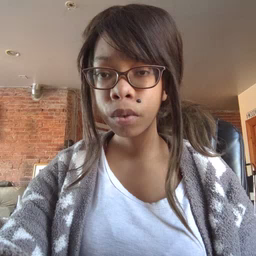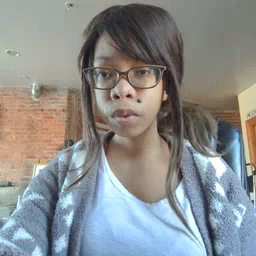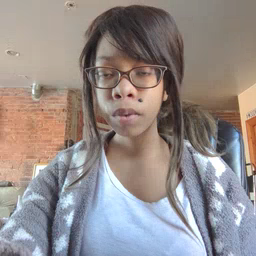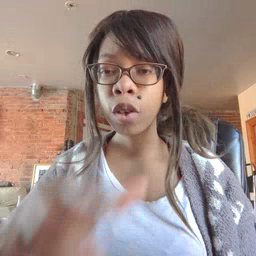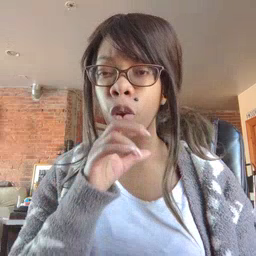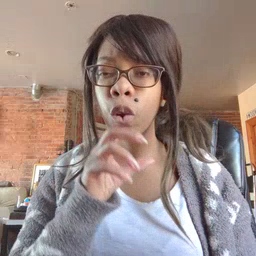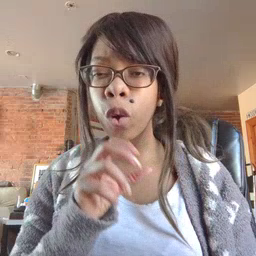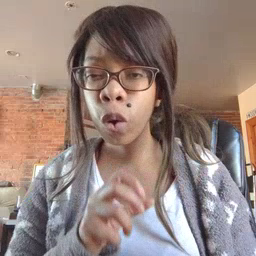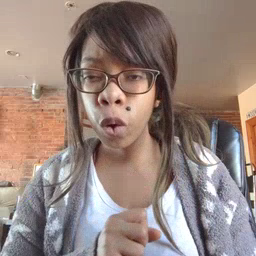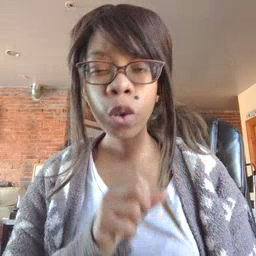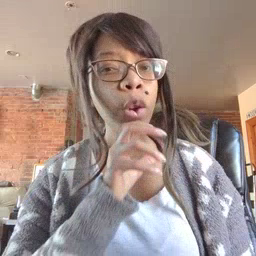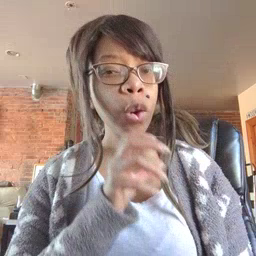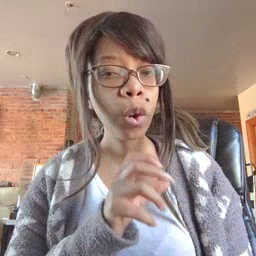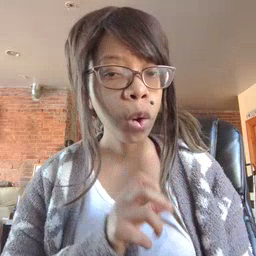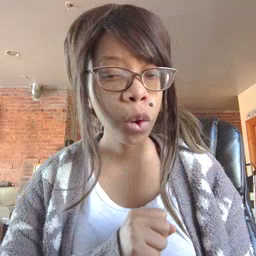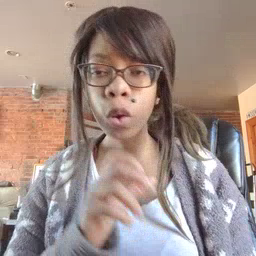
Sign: old